Field crop: maize
Growth stage: 2
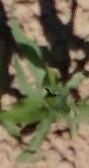
Species: maize